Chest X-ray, PA view. Patient: 69 years old, sex M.
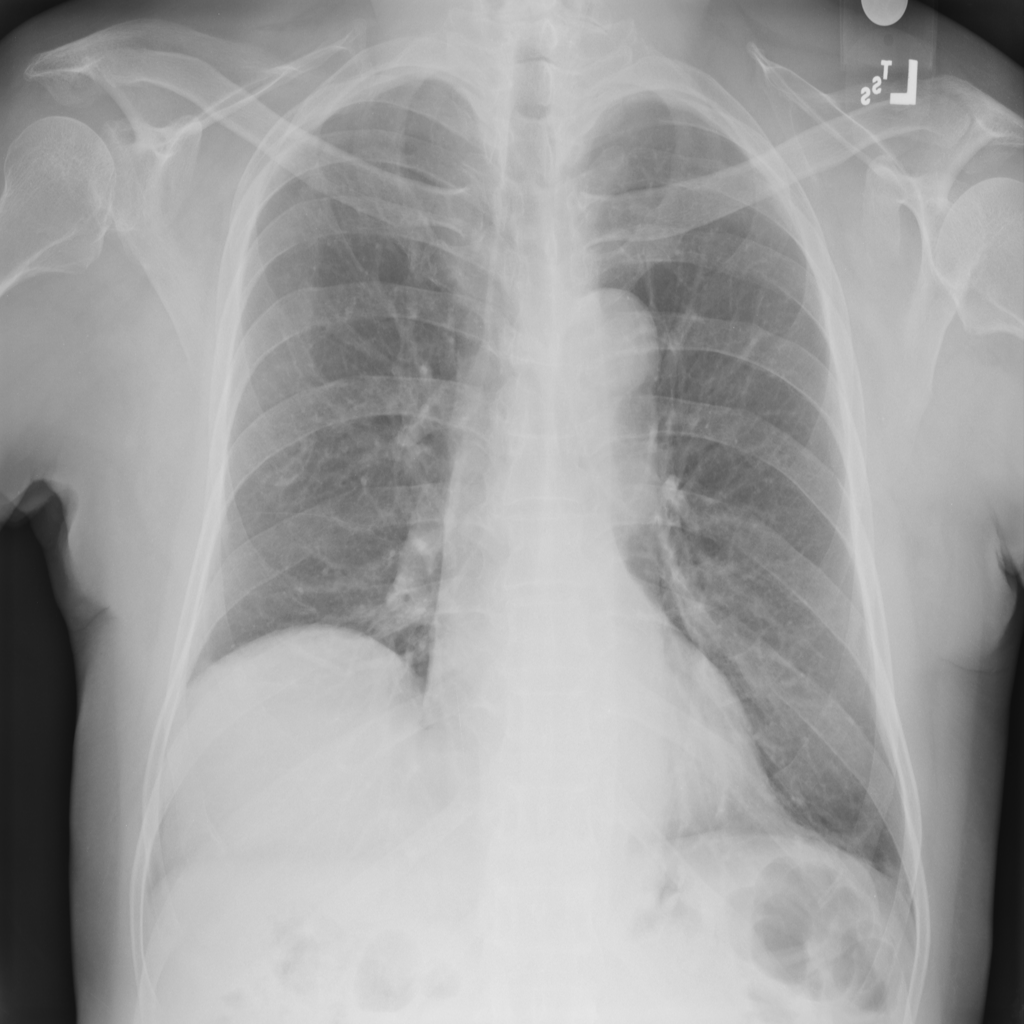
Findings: No Finding